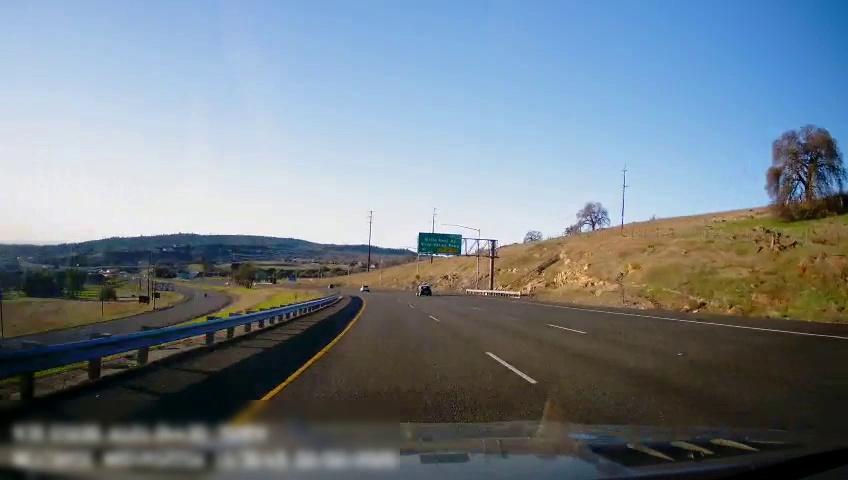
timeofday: Day
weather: Sunny
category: Drivable Space
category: Drivable Space
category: Vehicles | Car
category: Vehicles | Car
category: Lanes | Current Lane
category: Lanes | Current Lane
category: Lanes | Alternate Lane
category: Lanes | Alternate Lane
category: Traffic | Signs